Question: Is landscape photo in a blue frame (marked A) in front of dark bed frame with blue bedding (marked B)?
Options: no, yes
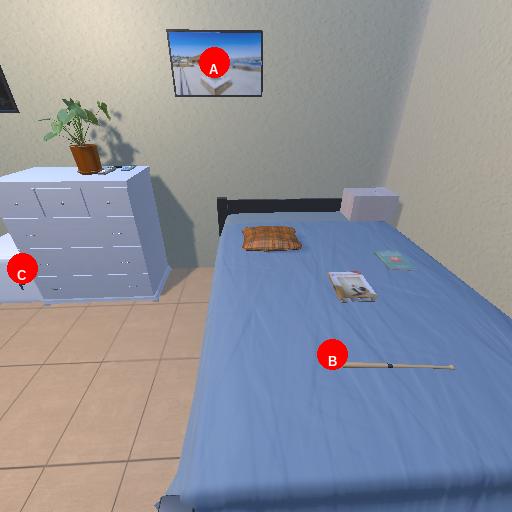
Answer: no